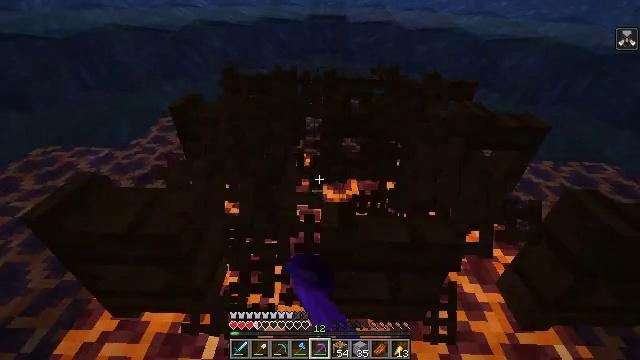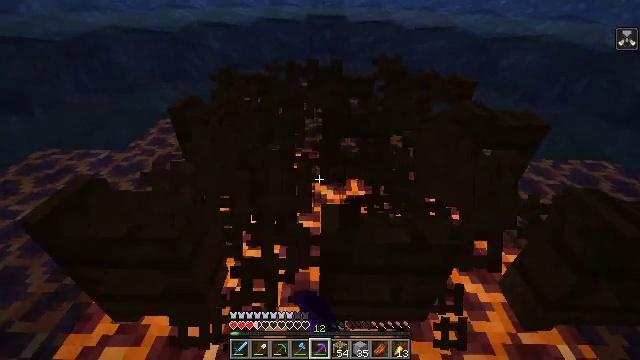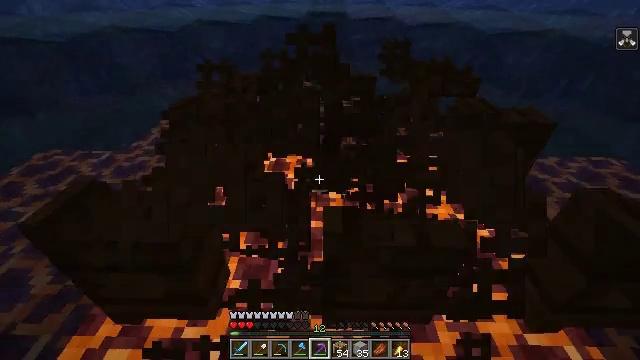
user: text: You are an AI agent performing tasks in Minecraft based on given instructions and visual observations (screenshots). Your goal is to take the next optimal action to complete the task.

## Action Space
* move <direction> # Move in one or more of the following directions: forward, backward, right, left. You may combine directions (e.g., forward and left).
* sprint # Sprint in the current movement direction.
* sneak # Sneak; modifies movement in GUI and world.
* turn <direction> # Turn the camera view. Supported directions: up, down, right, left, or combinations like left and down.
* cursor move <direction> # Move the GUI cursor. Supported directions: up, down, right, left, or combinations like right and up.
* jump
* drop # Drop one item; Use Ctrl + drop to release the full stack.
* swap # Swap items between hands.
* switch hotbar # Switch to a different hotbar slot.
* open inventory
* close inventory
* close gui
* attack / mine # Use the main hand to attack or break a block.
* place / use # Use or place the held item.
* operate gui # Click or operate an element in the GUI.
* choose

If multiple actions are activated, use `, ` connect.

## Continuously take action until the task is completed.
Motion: motion action
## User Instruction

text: Retrieve scaffolding from a build site.
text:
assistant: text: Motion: no_op
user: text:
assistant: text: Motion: no_op
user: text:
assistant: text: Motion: no_op